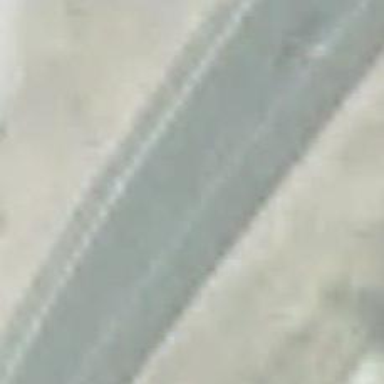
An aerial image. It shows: Motorway link.